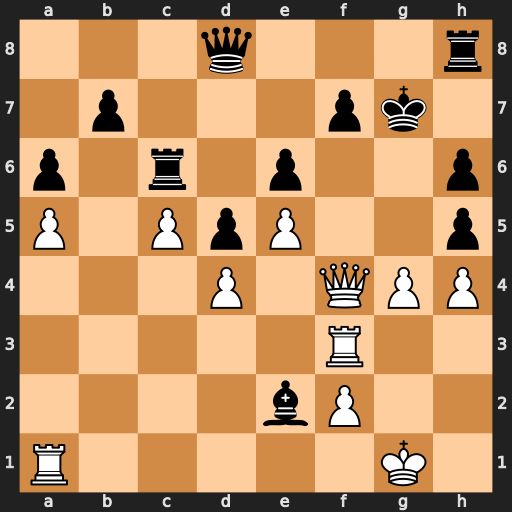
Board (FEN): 3q3r/1p3pk1/p1r1p2p/P1PpP2p/3P1QPP/5R2/4bP2/R5K1
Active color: w
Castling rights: -
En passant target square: -
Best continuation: Qxf7#